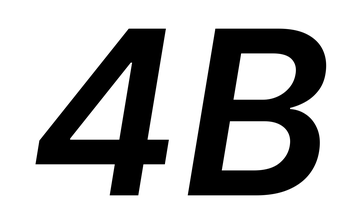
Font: Inter-Italic_SemiBold_Italic